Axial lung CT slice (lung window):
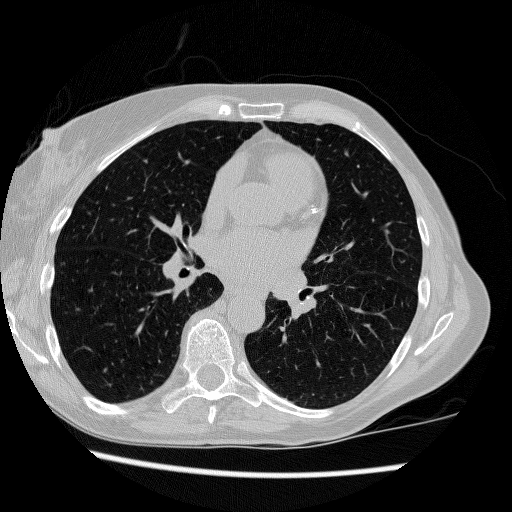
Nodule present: no